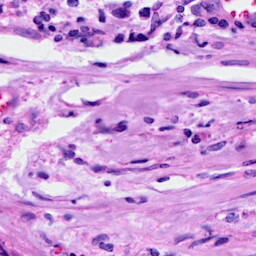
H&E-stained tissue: Breast